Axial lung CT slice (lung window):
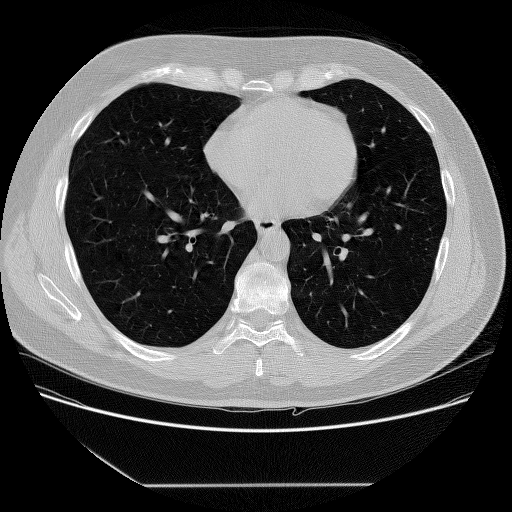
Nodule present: no